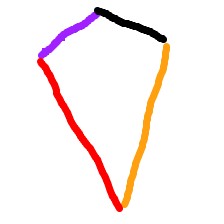
Shape: kite